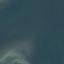
Label: SeaLake